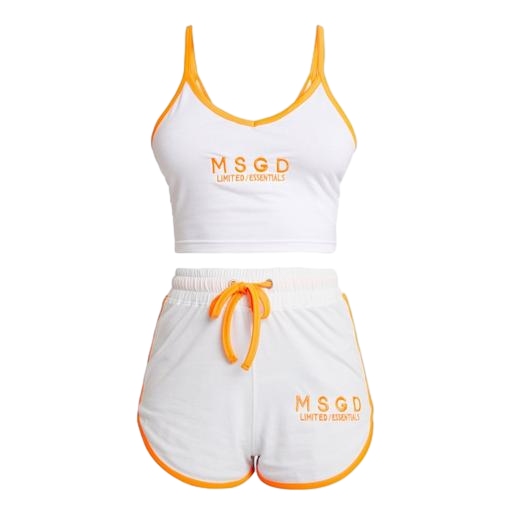
white track crop tank top, white lexi contrast binding ribbed crop, branded tank-top, white background